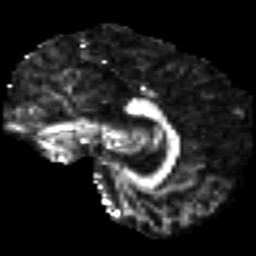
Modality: FA
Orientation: sagittal
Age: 35
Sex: female
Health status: ill
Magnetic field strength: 3 T
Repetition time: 9 s
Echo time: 0.093 s